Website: home-depot
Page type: billing-address
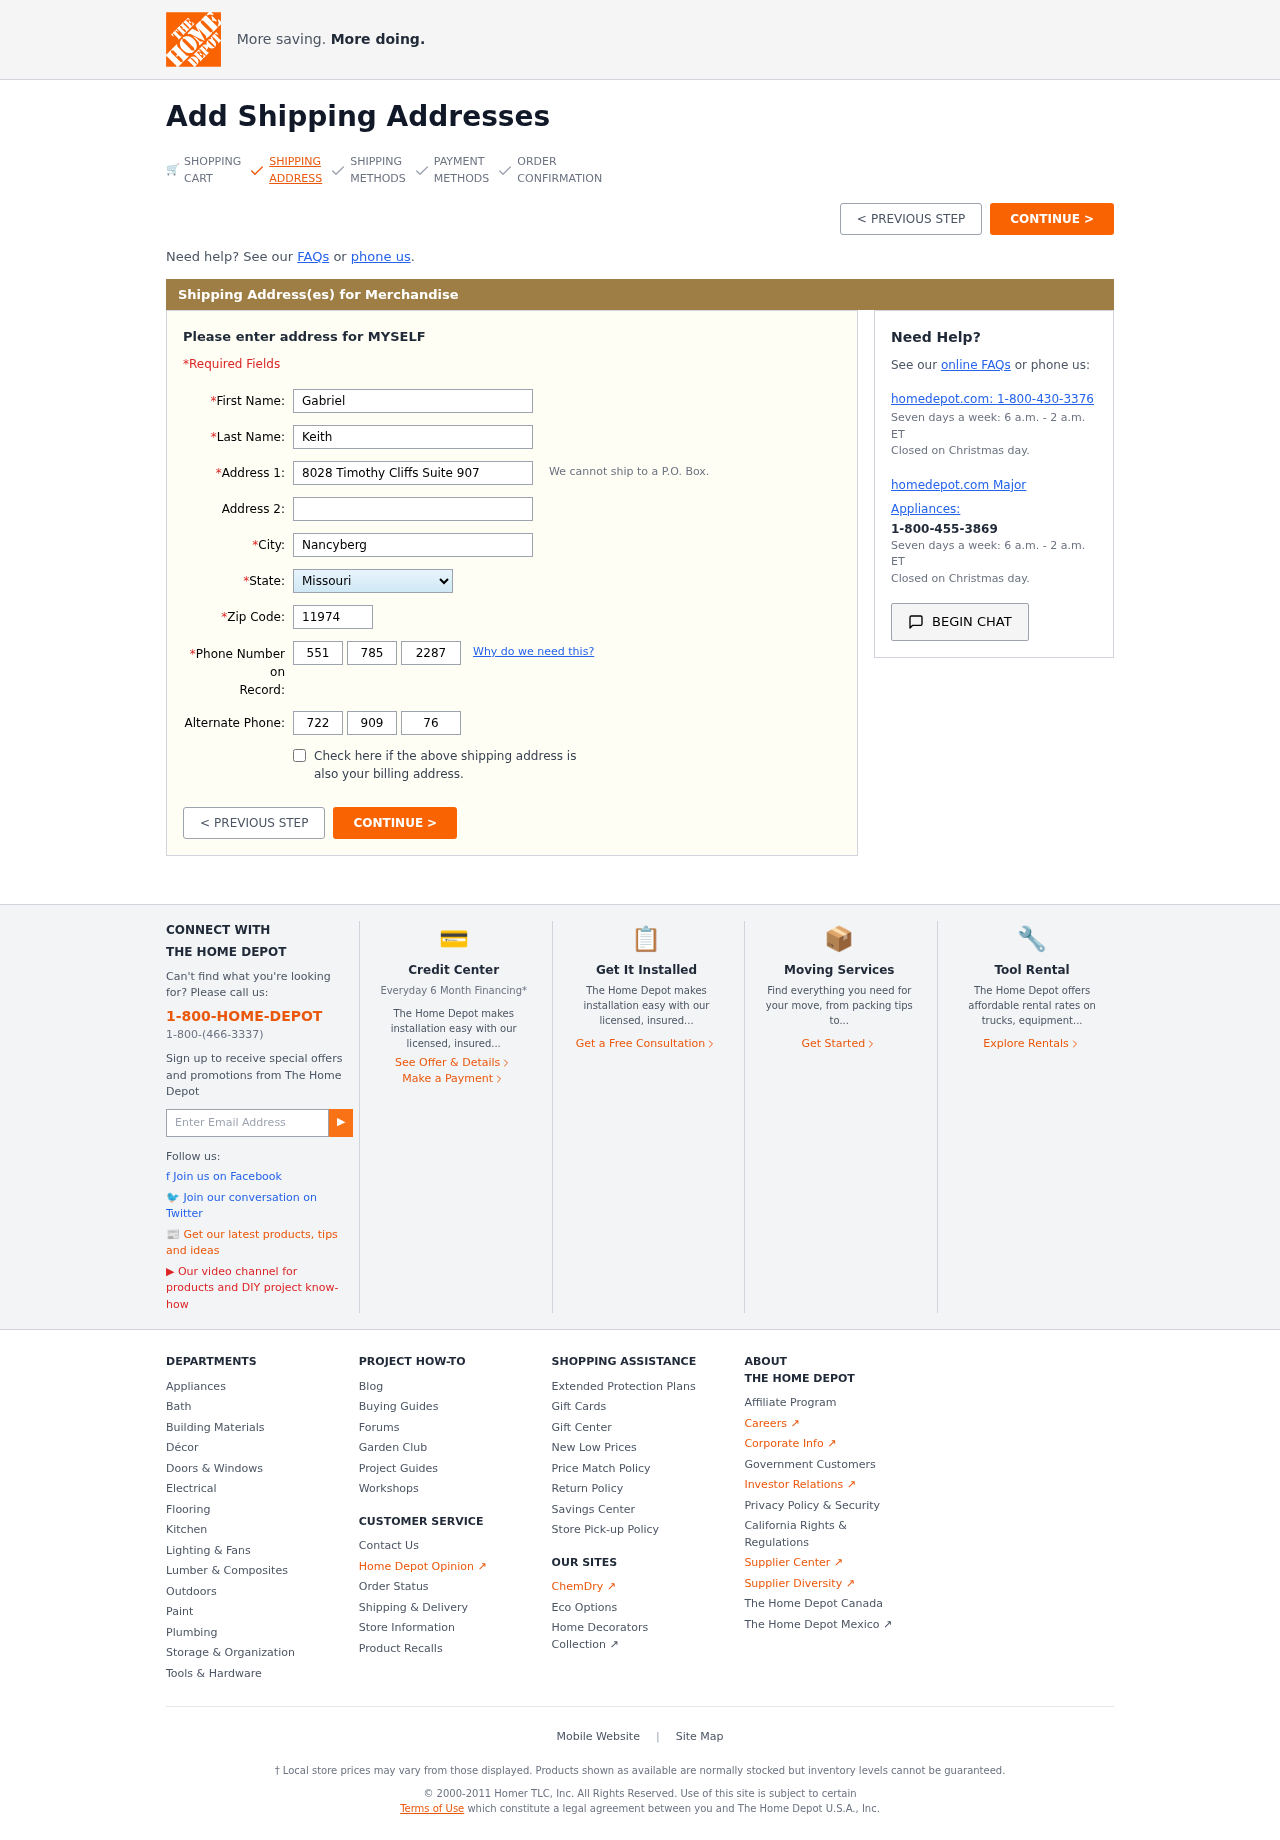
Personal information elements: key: PII_STATE
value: Missouri
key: PII_FIRSTNAME
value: Gabriel
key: PII_LASTNAME
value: Keith
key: PII_STREET
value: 8028 Timothy Cliffs Suite 907
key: PII_CITY
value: Nancyberg
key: PII_POSTCODE
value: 11974
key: PII_PHONE_AREA
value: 551
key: PII_PHONE_PREFIX
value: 785
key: PII_PHONE_LINE
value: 2287
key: PII_PHONE_ALT_AREA
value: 722
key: PII_PHONE_ALT_PREFIX
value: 909
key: PII_PHONE_ALT_LINE
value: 7688